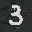
Label: 3